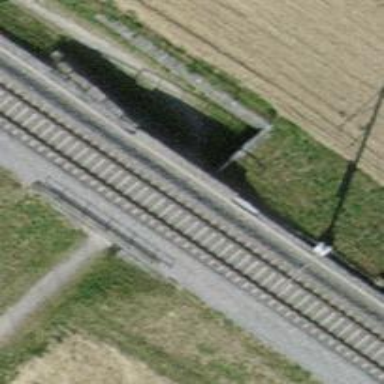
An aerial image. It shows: Concrete tunnel with well-maintained grade 1 track running through it.